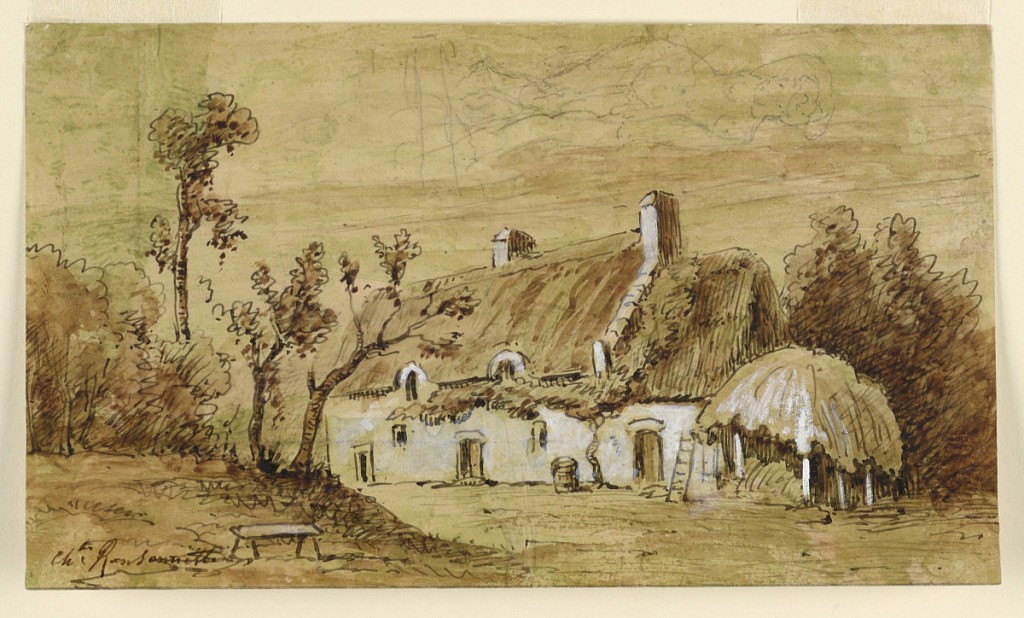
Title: Cottage Scene
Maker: Charles Nicolas Ransonnette, French, 1793 - 1877
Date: ca. 1850
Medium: Pen and ink, graphite, brush and color wash, brush and Chinese white on thin yellow paper, mounted
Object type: Drawing
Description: Thatched-roof cottage as central subject. Three trees are prominently seen at left. Foliage to right and left. Bench at left foreground. Sketch of full-lnegth nude female figure visible at top, seen vertically.